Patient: sex M, age 76
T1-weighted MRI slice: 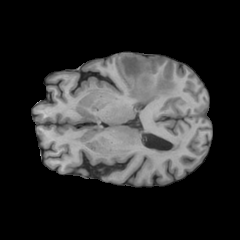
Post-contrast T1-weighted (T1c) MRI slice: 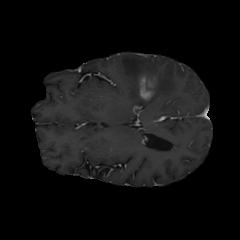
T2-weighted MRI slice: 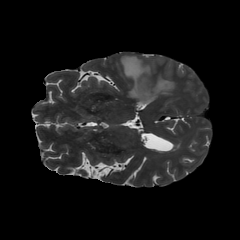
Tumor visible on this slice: yes
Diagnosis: Glioblastoma, IDH-wildtype
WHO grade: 4